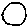
Label: circle